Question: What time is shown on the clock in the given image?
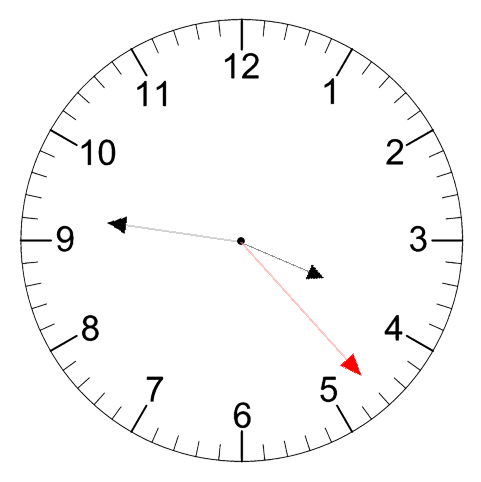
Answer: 03:46:23